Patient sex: F
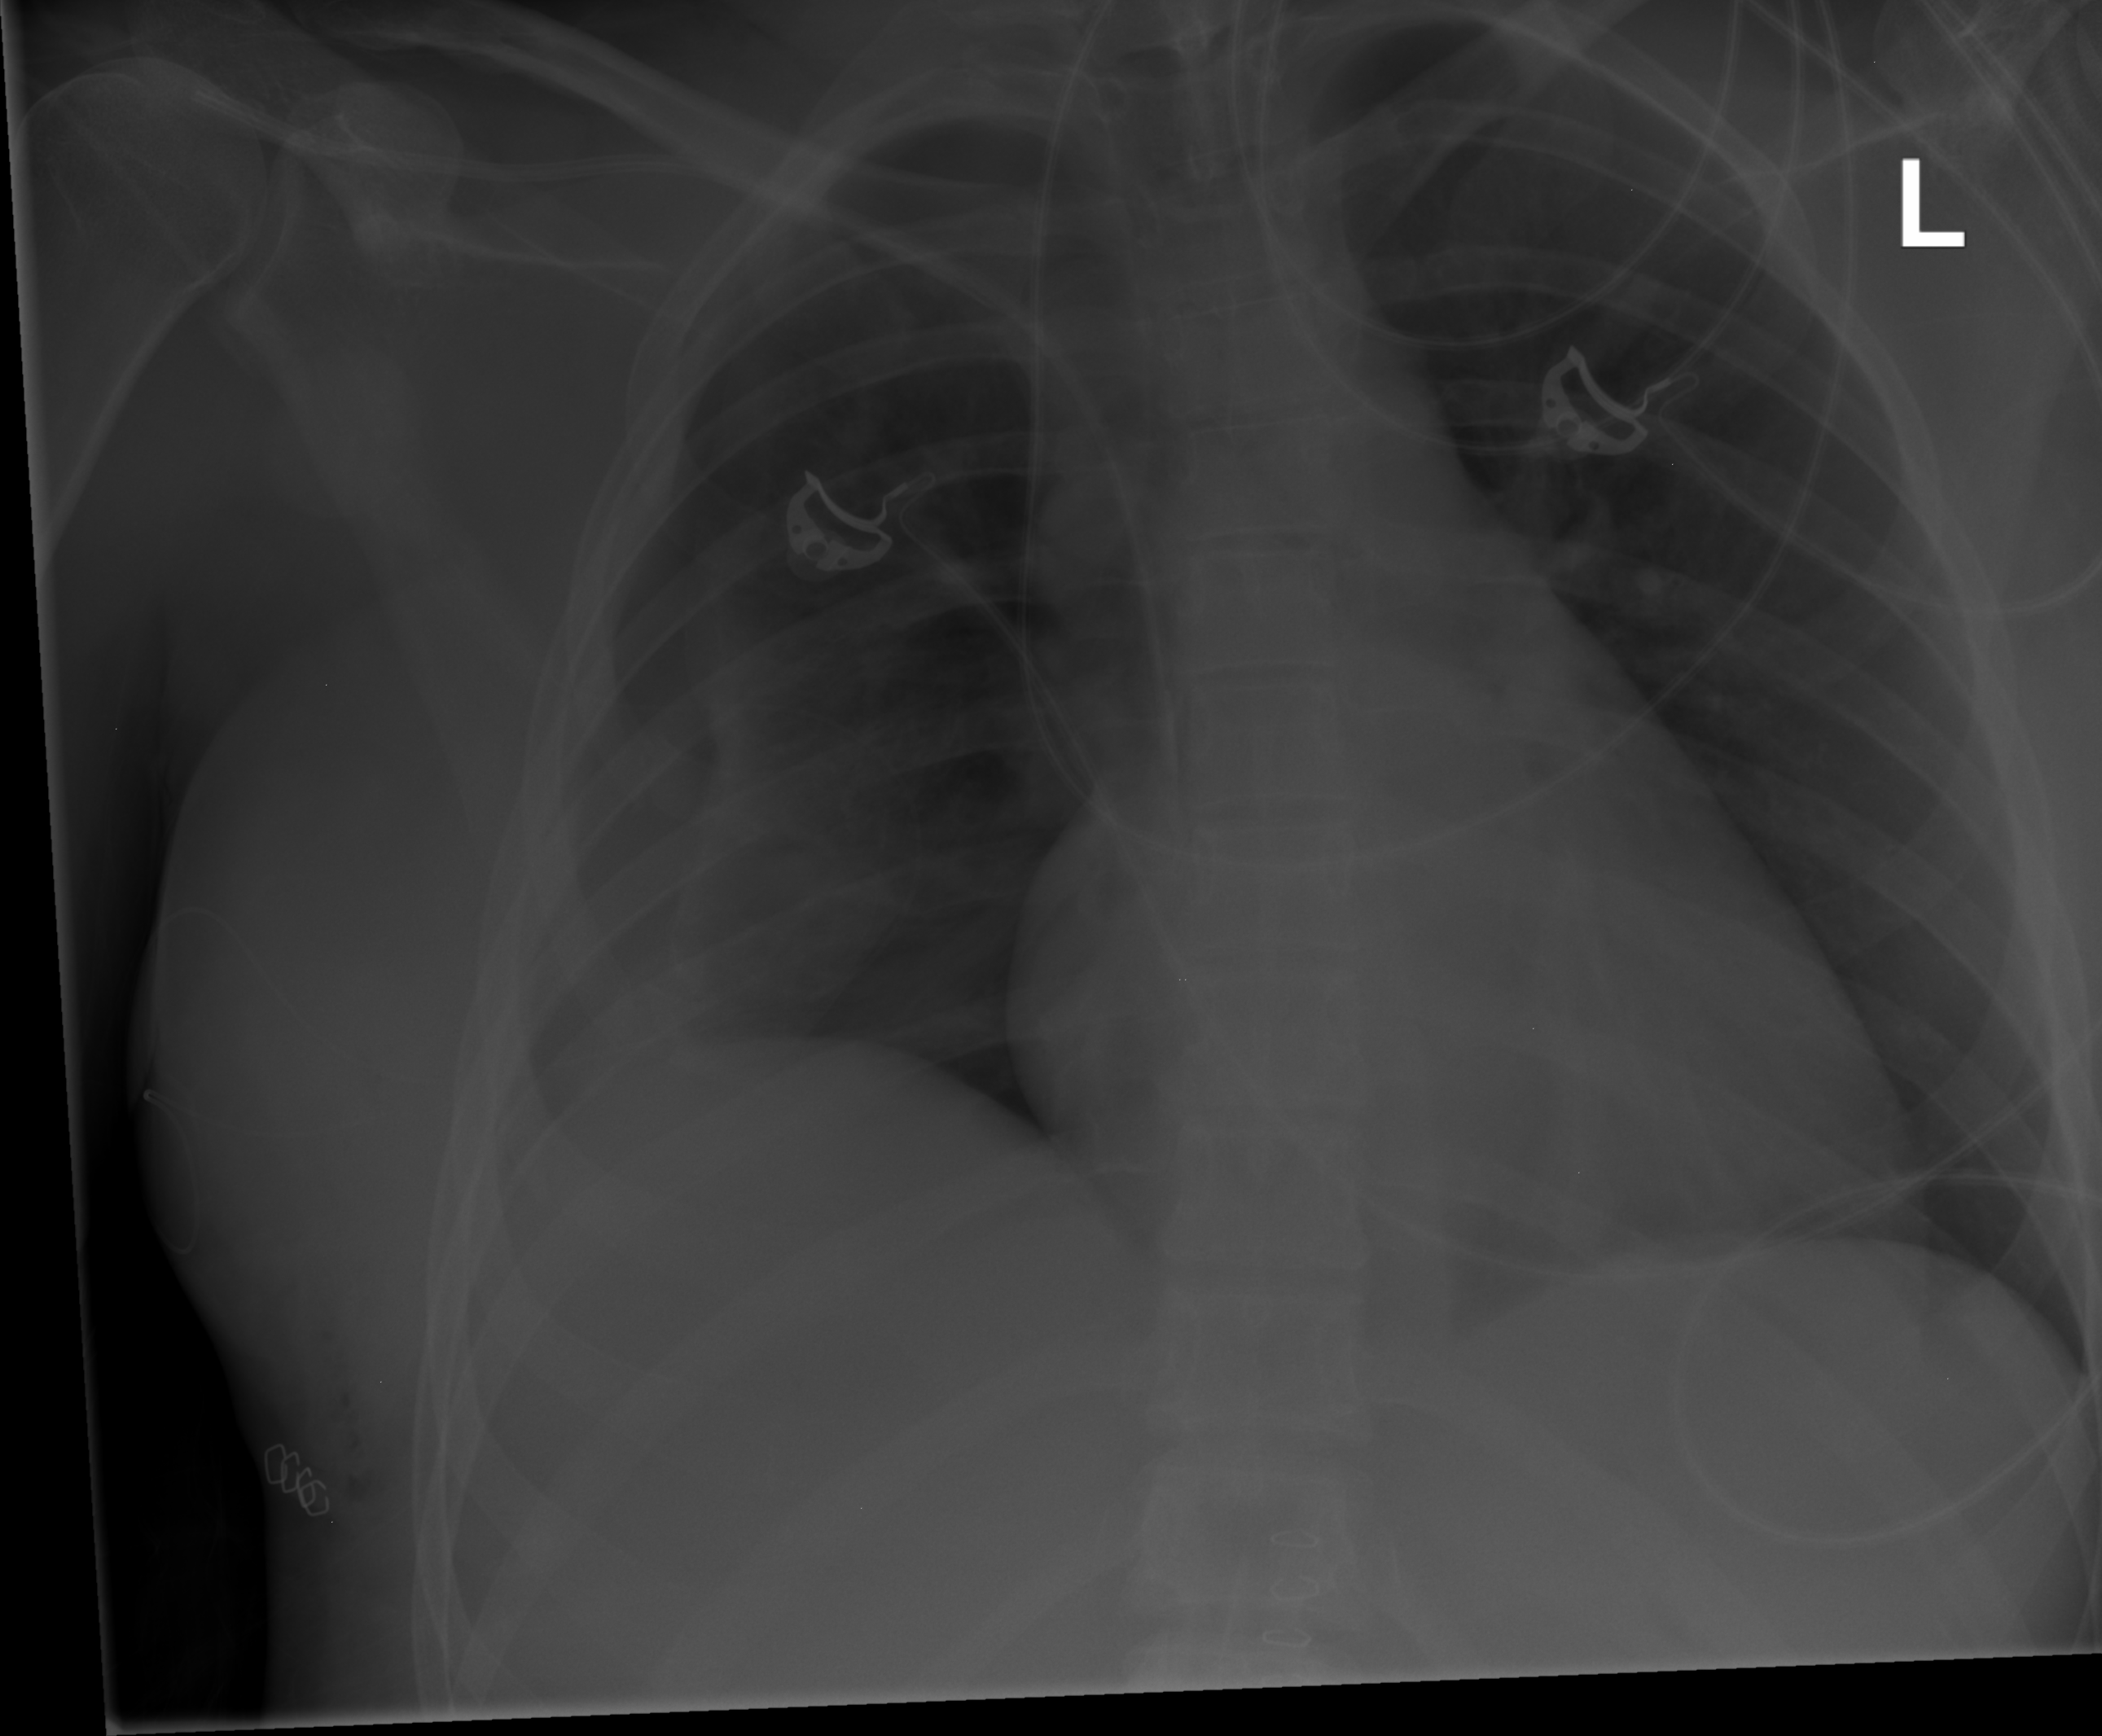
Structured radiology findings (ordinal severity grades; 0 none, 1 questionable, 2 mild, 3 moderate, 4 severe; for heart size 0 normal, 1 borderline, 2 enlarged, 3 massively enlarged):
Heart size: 0
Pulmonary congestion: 0
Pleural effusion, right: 0
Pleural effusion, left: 0
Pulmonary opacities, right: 0
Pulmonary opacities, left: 0
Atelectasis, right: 3
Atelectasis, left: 0